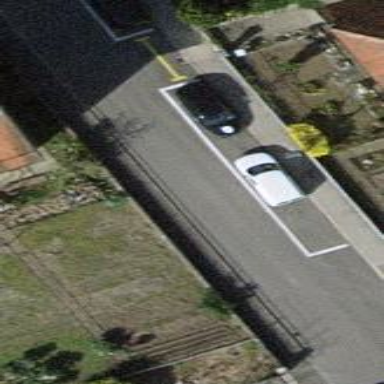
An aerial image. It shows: Street-side parking area.